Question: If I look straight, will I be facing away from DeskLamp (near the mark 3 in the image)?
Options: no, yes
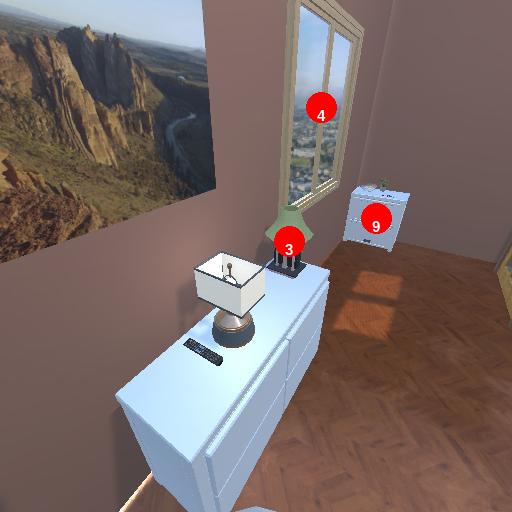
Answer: no